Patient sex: F
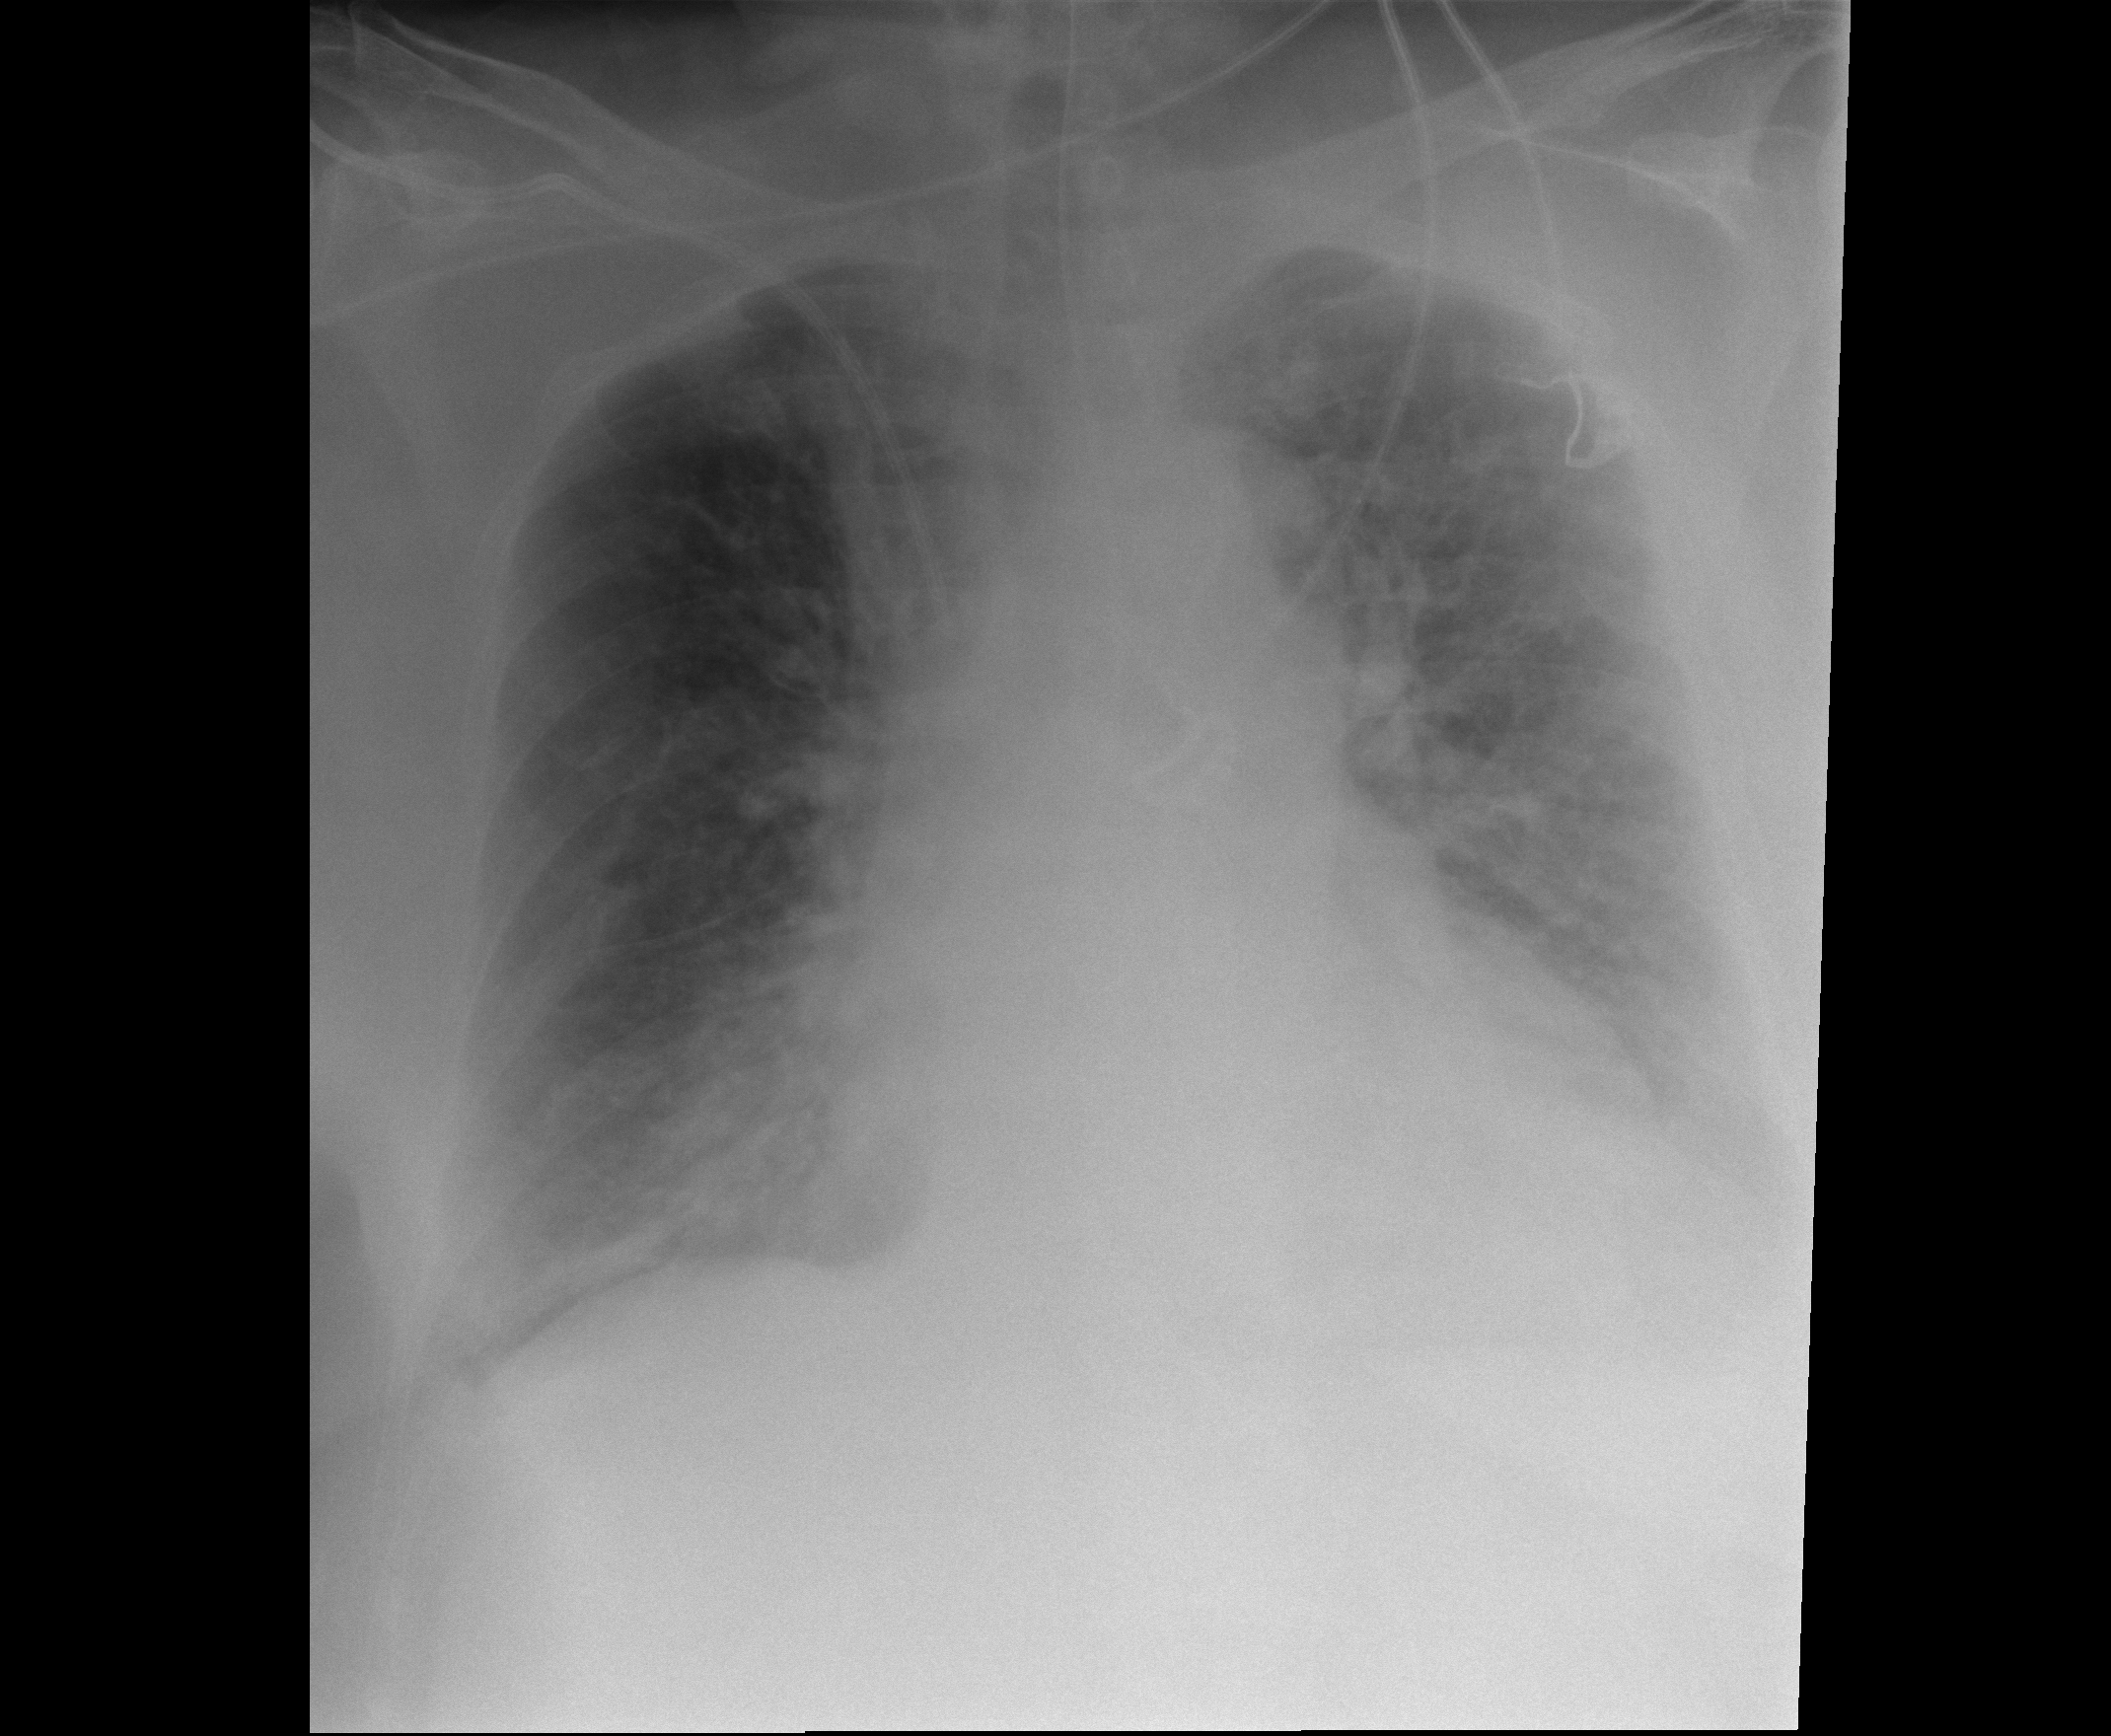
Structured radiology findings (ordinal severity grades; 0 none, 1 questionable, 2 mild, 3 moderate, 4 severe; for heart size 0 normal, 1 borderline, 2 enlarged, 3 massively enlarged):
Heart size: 2
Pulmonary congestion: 2
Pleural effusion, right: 2
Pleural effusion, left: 2
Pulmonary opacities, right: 2
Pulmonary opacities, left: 3
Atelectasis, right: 2
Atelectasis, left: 3